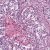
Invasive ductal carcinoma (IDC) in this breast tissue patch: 1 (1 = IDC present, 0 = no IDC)